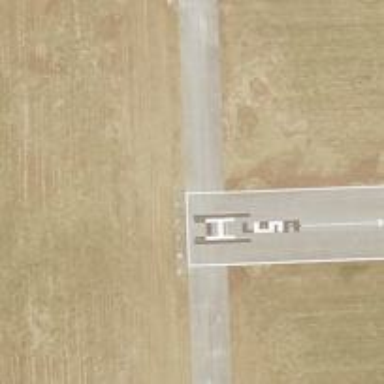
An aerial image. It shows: Asphalt taxiway at the airport.